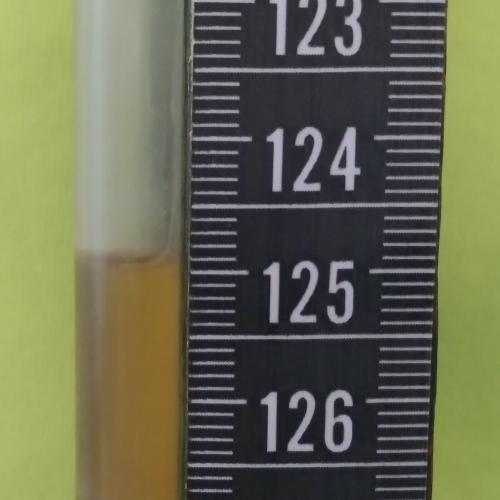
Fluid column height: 124.9 cm